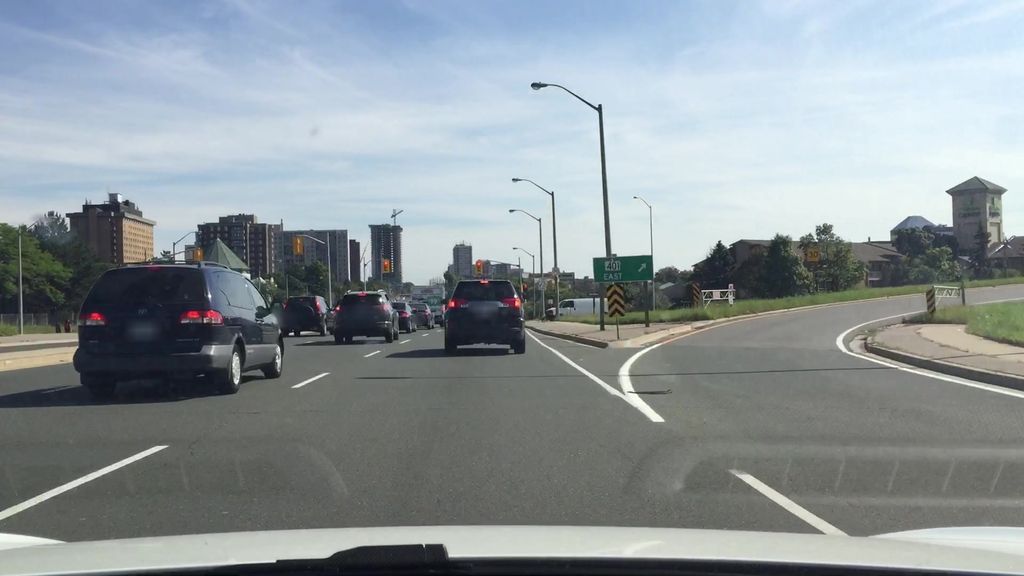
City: toronto